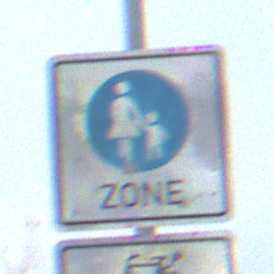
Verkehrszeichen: BeginnFussgaengerzone
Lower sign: EinspurigeFahrzeugeFrei6
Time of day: MorningAfternoon
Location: Outdoor (Nature)
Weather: PartlyCloudy
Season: NotSpecified
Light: Natural